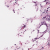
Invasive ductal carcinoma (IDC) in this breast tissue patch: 1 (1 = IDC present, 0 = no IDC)